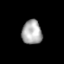
Tissue: lung
Cell type: Epithelial cells
Senescence score: 0.1468
Nuclear area (px): 476
Mean DAPI intensity: 170.788